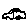
Label: car